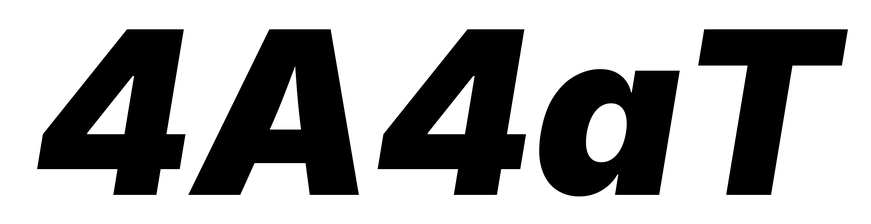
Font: Inter-Italic_Black_Italic